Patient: sex F, age 62
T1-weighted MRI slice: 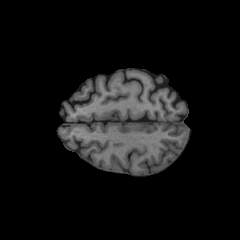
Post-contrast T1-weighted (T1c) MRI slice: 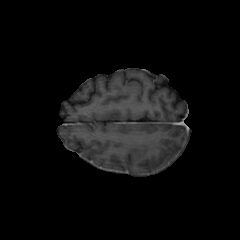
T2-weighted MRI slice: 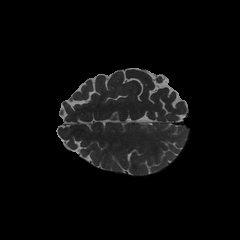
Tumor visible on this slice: no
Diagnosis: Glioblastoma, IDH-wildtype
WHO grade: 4